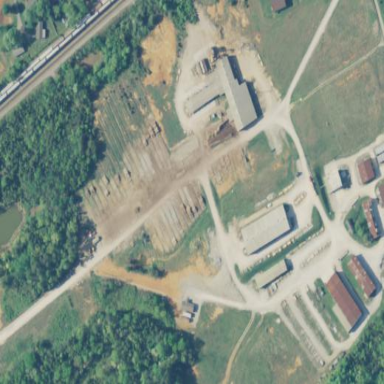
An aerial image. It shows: Industrial area with sawmill.